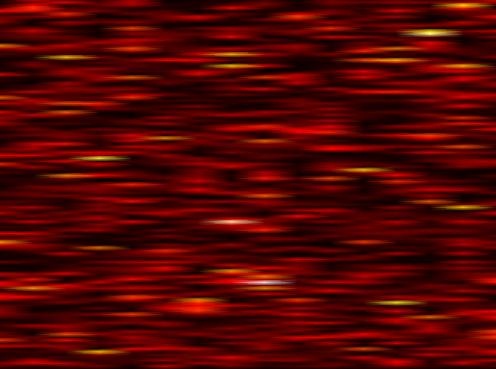
Label: OFDM